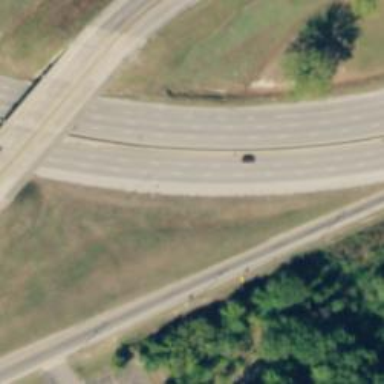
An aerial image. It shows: Asphalt road classified as trunk highway.